Question: I have a PHP script that looks like this:
'''
foreach($_POST as $key => $value) {
$value = $this->input->post($key);
$ingredientQTY = $this->input->post('ingredientQTY');
$measurements = $this->input->post('measurements');
$ingredientNAME = $this->input->post('ingredientNAME');
$ingredientsROW[] = array($ingredientQTY, $measurements, $ingredientNAME);
for ($i = 0, $count = count($ingredientQTY); $i < $count; $i++) {
$rows[] = array(
'ingredientamount' => $ingredientQTY[$i],
'ingredientType' => $measurements[$i],
'ingredientname' => $ingredientNAME[$i],
'recipe_id' => $recipe_id,
'order' => $i + 1,
'user_id' => $user_id
);
$sql = "INSERT 'ingredients' ('ingredientamount','ingredientType','ingredientname', 'recipe_id', 'order', 'user_id') VALUES ";
$coma = '';
foreach ($rows as $oneRow) {
$sql .= $coma."('".implode("','",$oneRow)."')";
$coma = ', ';
}
$this->db->query($sql);
}
break;
}
'''
which inserts into a database called ingredients. My form looks like this:

Here's my HTML:
'''
<span>
<input type="text" class='pluralizer small' name="ingredientQTY[]" placeholder='QTY'/>
<select name='measurements[]'>
<option value='' name='' checked='checked' data-single="--" data-other="--">--</option>
<?foreach ($measurements as $m):?>
<option value='<?=$m->measurement;?>' data-single="<?=$m->measurement;?>" data-other="<?=$m->measurementPlural;?>">
</option>
<?endforeach;?>
</select>
<input type="text" name="ingredientNAME[]" class="ingredient" placeholder='Ingredient'/>
<a class='float-right delete-button deleteThis' style='margin:10px 2px;' href='#'><img src='<? echo base_url()."public/img/delete.png";?>' height='11' width='11' /></a>
</span>
'''
For some reason, when I insert (which works fine, other than the issue I'm going to mention) the first row I insert gets duplicated in the mysql table 'ingredients', but all the subsequent rows are just inserted once. Why the heck does it do that?
Thanks for all help! If you need any more details, just ask!
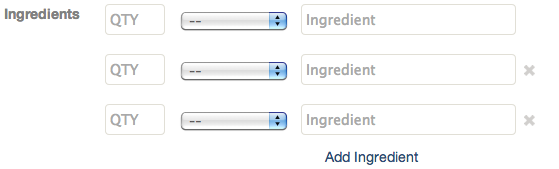
Answer: You need to move '$this->db->query($sql);' outside of your for-loop and reset '$rows' to be an empty array on each iteration of the foreach-loop.
try this:
'''
foreach($_POST as $key => $value) {
$value = $this->input->post($key);
$ingredientQTY = $this->input->post('ingredientQTY');
$measurements = $this->input->post('measurements');
$ingredientNAME = $this->input->post('ingredientNAME');
$ingredientsROW[] = array($ingredientQTY, $measurements, $ingredientNAME);
$rows = array();
for ($i = 0, $count = count($ingredientQTY); $i < $count; $i++) {
$rows[] = array(
'ingredientamount' => $ingredientQTY[$i],
'ingredientType' => $measurements[$i],
'ingredientname' => $ingredientNAME[$i],
'recipe_id' => $recipe_id,
'order' => $i + 1,
'user_id' => $user_id
);
$sql = "INSERT 'ingredients' ('ingredientamount','ingredientType','ingredientname', 'recipe_id', 'order', 'user_id') VALUES ";
$coma = '';
foreach ($rows as $oneRow) {
$sql .= $coma."('".implode("','",$oneRow)."')";
$coma = ', ';
}
}
$this->db->query($sql);
break;
}
'''